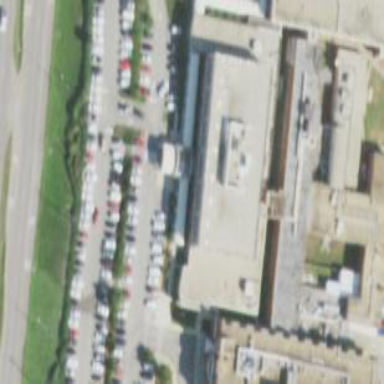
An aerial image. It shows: Hospital building.